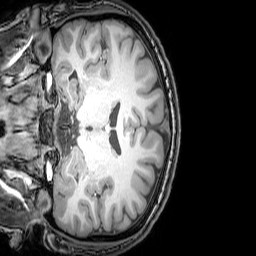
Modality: T1w
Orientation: coronal
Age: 22
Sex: male
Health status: healthy
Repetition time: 0.081 s
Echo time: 0.037 s